Question: '''
MessageBox.Show ("About Developer"+ "Mandelbrot by Milan." + Environment.NewLine +
"Email: xyz@abc.com" + Environment.NewLine +
"Contact No: <PHONE>" + Environment.NewLine);
'''
I want 'About Developer' as title. I searched but I didn't get suitable solution to my problem.

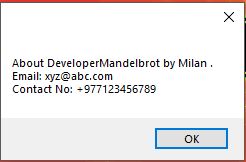
Answer: There are a bunch of overloads on MessageBox.Show. The one you want is the one where you call it with 2 strings like this:
'''
MessageBox.Show ("Mandelbrot by Milan." + Environment.NewLine +
"Email: xyz@abc.com" + Environment.NewLine +
"Contact No: <PHONE>" + Environment.NewLine,
"About Developer");
'''